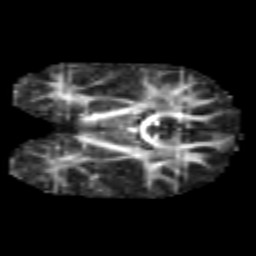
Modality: FA
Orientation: coronal
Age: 6
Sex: male
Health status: healthy